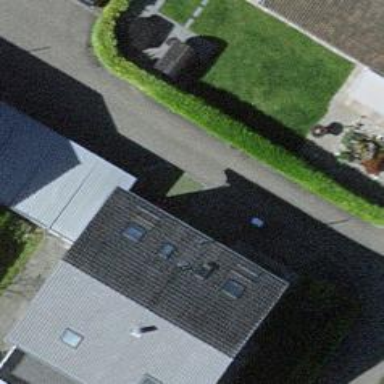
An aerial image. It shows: Terrace building.